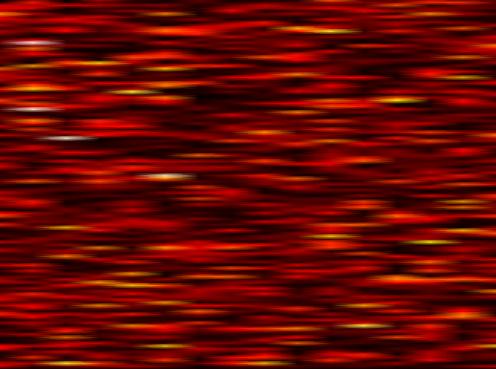
Label: OFDM